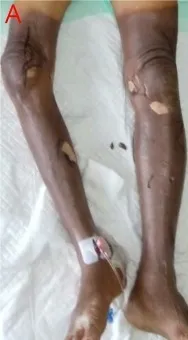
A) The first-day patient was admitted to the hospital, burns were seen on both patient's lower limbs.
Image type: medical_photograph (skin_photograph)